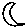
Label: moon